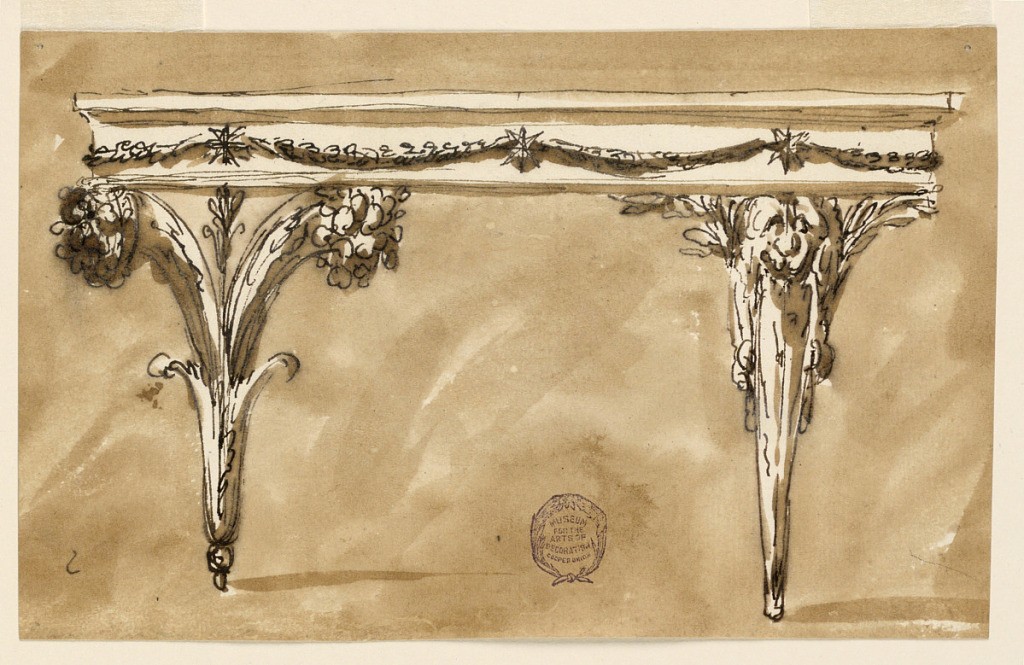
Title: Console Table
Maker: Giuseppe Barberi, Italian, 1746–1809
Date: ca. 1790
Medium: Pen and brown ink, brush and brown wash on off-white laid paper, lined
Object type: Drawing
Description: Elevation of a table with alternative suggestions. At left, the table is supported by two cornucopia; at right, a gaine with a lion head.